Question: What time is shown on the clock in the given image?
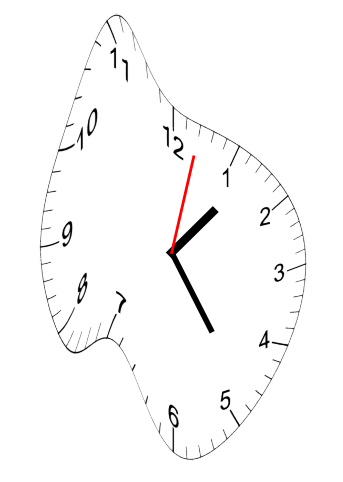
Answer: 01:24:02